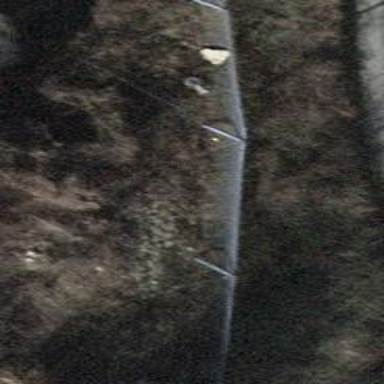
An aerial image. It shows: Chain link fence serving as avalanche protection.